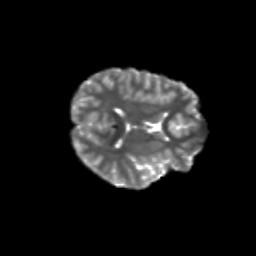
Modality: T2w
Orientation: axial
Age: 11
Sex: female
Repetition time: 9.512 s
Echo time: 0.089 s